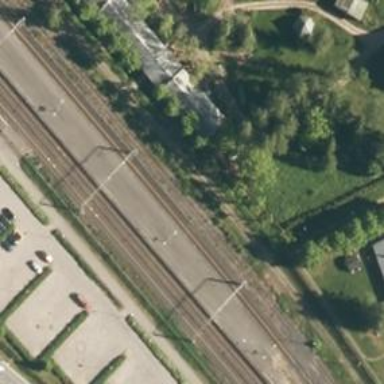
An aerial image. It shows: Siding railway line with electrified contact line for the trains.